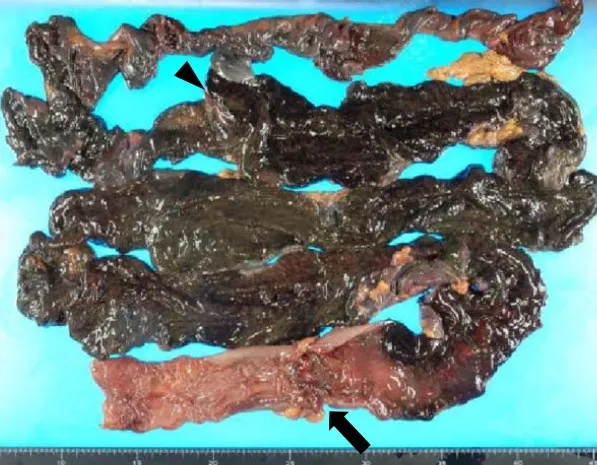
Macroscopic appearance of the resected intestine. Arrow indicates colon cancer, and arrow head indicates the ileocecal valve.
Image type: pathology (immunostaining)